Question: I am using htaccess to hide GET variables from the URL. I am having a problem. Myy project structure is something like this:
'''
--project
index.php
/views
login.php
example.php
/user
dashboard.php
'''
So, when I use something like "localhost/project/login", I am correctly redirected to the login.php page. But when I do something like "localhost/project/user/dashboard", I get an Apache generated 404 Not Found response.

This is what I am using in PHP to include the pages with the GET variables:
PHP code:
'''
<?php
if(isset($_GET['page'])) {
$page = $_GET['page'].'.php';
if(is_file('views/'.$page)) {
include 'views/'.$page;
} else {
echo 'Page does not exist';
}
?>
'''
htaccess file:
'''
RewriteEngine on
RewriteRule ^([A-Za-z0-9-]+)/?$ index.php?page=$1 [NC]
'''
Can anybody give me some guidance? I don't have experience with .htaccess files
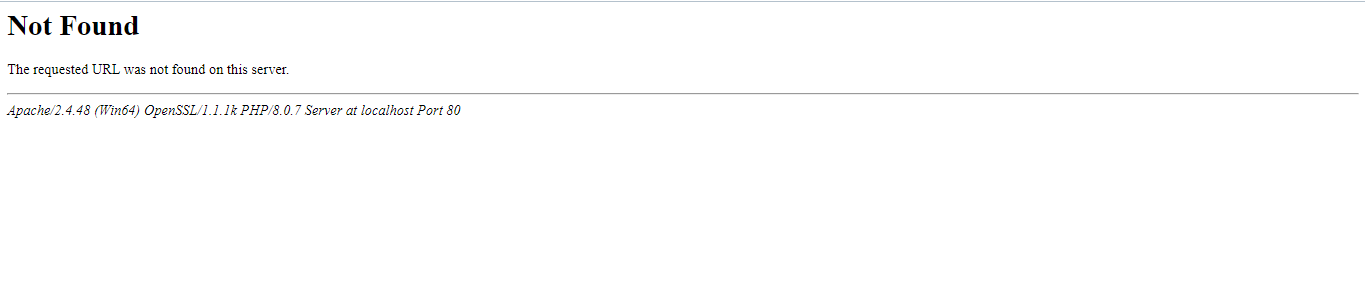
Answer: > '''
RewriteRule ^([A-Za-z0-9-]+)/?$ index.php?page=$1 [NC]
'''
I'm assuming your '.htaccess' file is located in the '/project' subdirectory (for the 'localhost/project/login' URL to be successfully matched and routed by your PHP code).
However, the regex in the 'RewriteRule' directive does not match the request 'localhost/project/user/dashboard', because the regex does not match 'user/dashboard' since the regex does not permit slashes (except at the end of URL-path). So the request simply drops through to an Apache 404.
You need to permit slashes in the 'RewriteRule' , which you could do by including a slash inside the character class. For example:
'''
RewriteRule ^([/A-Za-z0-9-]+?)/?$ index.php?page=$1 [L]
'''
The '+' quantifier needs to be made non-greedy so as not to consume the optional trailing slash.
NB: The 'NC' flag is not required here, but the 'L' flag is (if you later add more directives).